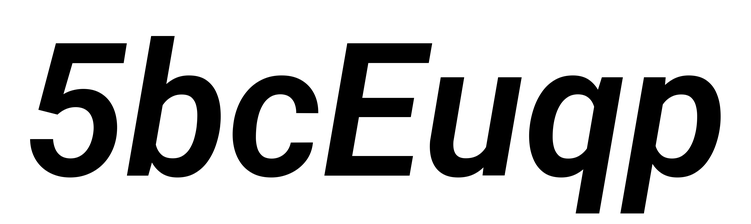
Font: Roboto-Italic_SemiBold_Italic